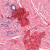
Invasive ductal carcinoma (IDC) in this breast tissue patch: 0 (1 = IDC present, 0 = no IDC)